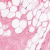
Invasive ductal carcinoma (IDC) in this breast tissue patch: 0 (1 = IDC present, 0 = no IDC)